Interaction volume radius: 10 \u00c5
Interaction volume height: 25 \u00c5
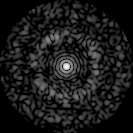
Disorder parameter: 0.8376